Aerial crown-view tile of a tropical tree (Barro Colorado Island, Panama), acquired 20250915:
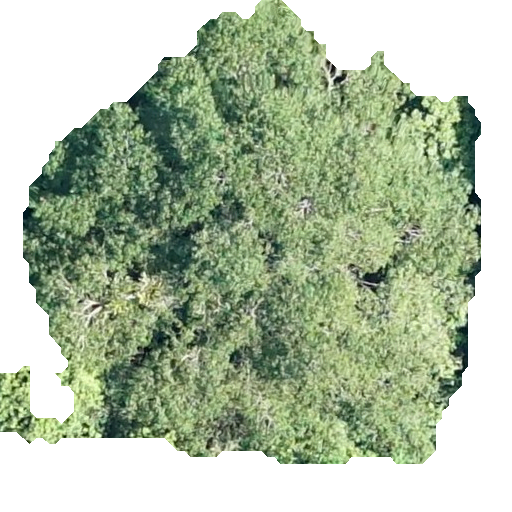
Species: Hura crepitans
GBIF accepted scientific name: Hura crepitans
Crown area: 236.009 m²